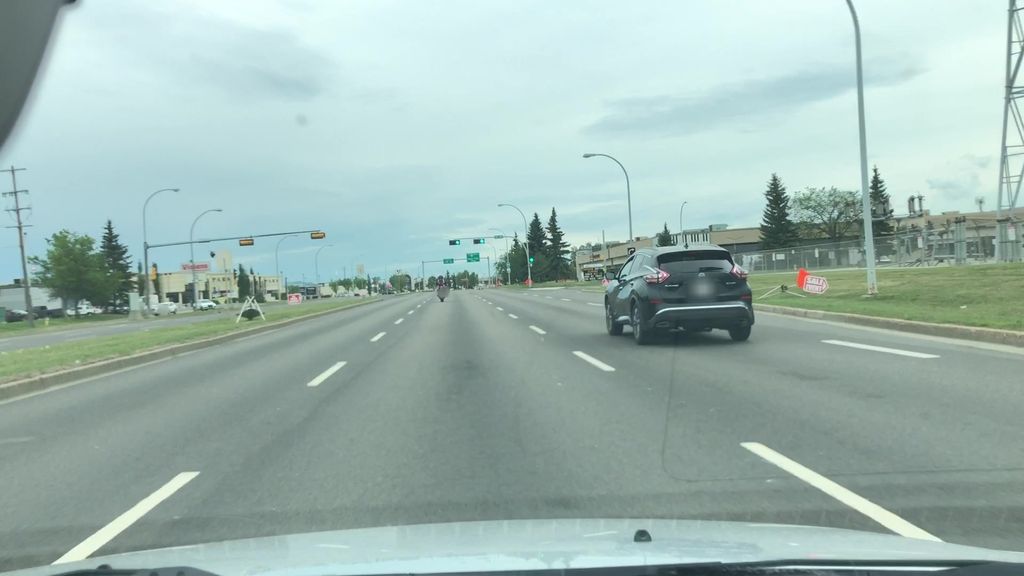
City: edmonton